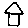
Label: house